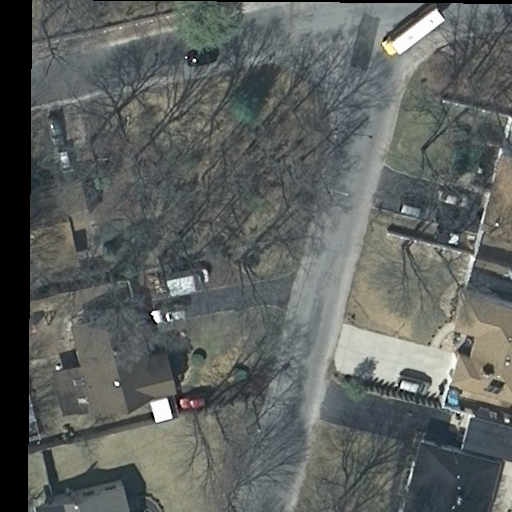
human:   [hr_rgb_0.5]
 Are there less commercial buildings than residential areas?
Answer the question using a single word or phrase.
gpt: yes

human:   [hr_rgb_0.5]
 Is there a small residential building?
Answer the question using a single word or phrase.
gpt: yes

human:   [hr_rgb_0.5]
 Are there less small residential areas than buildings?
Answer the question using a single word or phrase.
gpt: yes

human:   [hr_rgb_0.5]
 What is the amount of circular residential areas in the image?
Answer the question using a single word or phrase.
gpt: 0

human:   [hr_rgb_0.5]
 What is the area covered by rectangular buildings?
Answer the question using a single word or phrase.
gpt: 189m2

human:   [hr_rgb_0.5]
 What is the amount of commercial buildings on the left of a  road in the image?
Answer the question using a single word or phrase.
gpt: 0

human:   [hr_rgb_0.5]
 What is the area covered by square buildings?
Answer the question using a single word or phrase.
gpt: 0m2

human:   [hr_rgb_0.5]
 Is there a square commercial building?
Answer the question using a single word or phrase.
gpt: no

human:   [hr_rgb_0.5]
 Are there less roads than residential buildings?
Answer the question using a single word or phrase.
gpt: yes

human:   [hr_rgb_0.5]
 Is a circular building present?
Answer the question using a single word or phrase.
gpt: no

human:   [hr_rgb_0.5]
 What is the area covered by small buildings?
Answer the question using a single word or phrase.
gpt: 34m2

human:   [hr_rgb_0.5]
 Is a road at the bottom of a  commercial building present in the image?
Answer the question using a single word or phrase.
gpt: no

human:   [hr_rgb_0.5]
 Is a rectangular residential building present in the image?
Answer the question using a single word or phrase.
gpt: yes

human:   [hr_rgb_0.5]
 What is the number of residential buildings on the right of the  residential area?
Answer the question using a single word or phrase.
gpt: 3

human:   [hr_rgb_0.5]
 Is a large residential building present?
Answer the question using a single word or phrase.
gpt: no

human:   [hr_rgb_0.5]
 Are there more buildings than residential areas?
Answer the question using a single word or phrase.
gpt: yes

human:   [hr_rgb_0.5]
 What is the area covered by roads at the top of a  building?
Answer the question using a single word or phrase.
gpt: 0m2

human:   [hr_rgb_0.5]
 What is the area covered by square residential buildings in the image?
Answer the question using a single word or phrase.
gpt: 0m2

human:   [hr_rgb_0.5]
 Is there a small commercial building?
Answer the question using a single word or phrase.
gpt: no

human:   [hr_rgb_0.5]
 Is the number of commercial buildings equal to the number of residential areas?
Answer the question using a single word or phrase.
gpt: no

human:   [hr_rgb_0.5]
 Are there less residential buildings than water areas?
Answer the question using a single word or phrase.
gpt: no

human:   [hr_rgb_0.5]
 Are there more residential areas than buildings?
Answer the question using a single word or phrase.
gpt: no

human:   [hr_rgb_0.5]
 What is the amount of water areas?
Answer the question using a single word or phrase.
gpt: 0

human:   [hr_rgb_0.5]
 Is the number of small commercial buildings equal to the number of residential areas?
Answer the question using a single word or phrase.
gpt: no

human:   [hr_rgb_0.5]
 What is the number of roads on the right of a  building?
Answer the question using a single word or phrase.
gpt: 1

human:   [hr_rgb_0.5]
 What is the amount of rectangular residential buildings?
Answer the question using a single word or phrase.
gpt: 2

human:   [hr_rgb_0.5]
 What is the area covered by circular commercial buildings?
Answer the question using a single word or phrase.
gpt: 0m2

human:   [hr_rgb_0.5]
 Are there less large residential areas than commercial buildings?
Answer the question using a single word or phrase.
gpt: no

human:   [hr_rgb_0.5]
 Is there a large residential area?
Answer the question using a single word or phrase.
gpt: yes

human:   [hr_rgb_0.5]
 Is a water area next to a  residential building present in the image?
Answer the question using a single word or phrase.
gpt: no

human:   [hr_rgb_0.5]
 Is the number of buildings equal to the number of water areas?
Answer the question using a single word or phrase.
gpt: no

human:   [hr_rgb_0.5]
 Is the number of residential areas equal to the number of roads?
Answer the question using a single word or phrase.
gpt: no

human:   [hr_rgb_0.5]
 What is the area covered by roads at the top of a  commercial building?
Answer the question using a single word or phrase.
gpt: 0m2

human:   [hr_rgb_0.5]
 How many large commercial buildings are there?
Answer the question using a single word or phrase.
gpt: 0

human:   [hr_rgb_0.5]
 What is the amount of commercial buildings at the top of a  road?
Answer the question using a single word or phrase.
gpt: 0

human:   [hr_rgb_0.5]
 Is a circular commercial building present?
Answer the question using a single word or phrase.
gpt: no